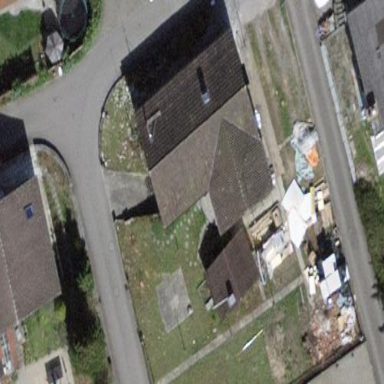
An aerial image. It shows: Building with tile roof.